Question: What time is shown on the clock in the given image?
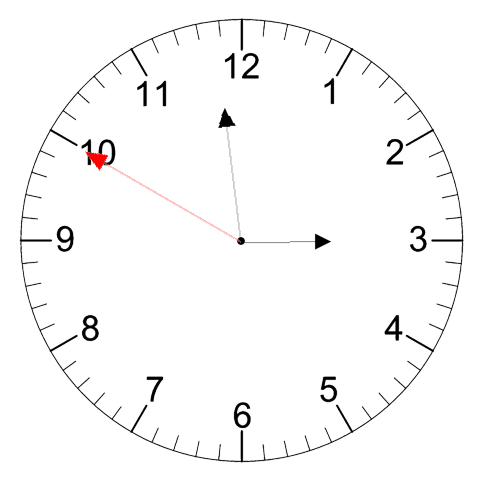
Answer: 02:58:50